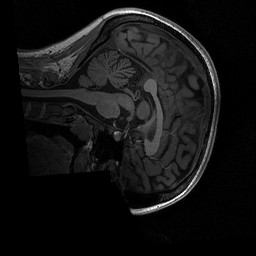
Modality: T1w
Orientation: sagittal
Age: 25
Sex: female
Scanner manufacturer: siemens
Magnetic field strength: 3 T
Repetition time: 2.3 s
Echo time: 0.00298 s